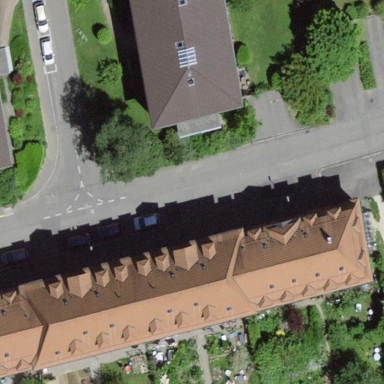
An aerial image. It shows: Hipped roof made of roof tiles on apartment building.